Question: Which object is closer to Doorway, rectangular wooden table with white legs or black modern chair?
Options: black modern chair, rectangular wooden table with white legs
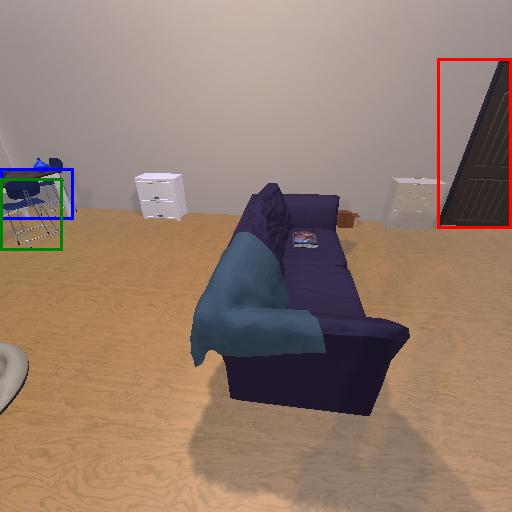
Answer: black modern chair